【题型】选择题　【知识点】解析几何　【难度】medium
数学中有许多形状优美、寓意美好的曲线，曲线 \( C: x^2 + y^2 = 1 + |x|y \) 就是其中之一（如图）。给出下列三个结论：

① 曲线 \( C \) 恰好经过 6 个整点（即横、纵坐标均为整数的点）；
② 曲线 \( C \) 上存在有点到原点的距离超过 \( \sqrt{2} \)；
③ 曲线 \( C \) 所围成的“心形”区域的面积大于 3。

其中，所有正确结论的序号是（）

A. ① \quad B. ①②③ \quad C. ①② \quad D. ①③
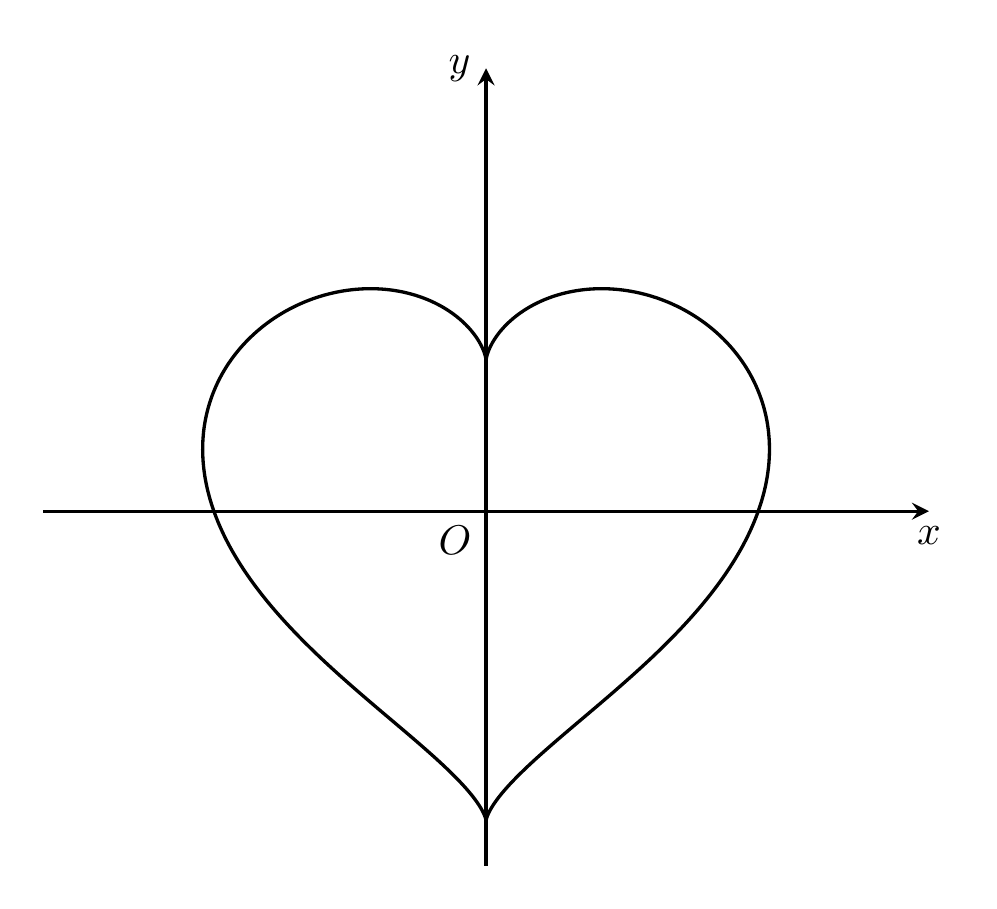
【解答】
\textbf{【答案】} D

\vspace{1em}
\textbf{【知识点】} 由方程研究曲线的性质

\vspace{1em}
\textbf{【分析】} 先根据图像的对称性找出整点，再判断是否还有其他的整点在曲线上；找出曲线上离原点距离最大的点的区域，再由基本不等式得到最大值不超过 \( \sqrt{2} \)；在心形区域内找到一个内接多边形，该多边形的面积等于 3，从而判断出“心形”区域的面积大于 3。

\vspace{1em}
\textbf{【详解】} 对于①，将 \( x \) 换成 \( -x \)，方程不变，所以图形关于 \( y \) 轴对称，

当 \( x = 0 \) 时，\( y = \pm1 \)，即曲线经过 \( (0,1) \)，\( (0,-1) \)，

当 \( x > 0 \) 时，方程变为 \( y^2 - xy + x^2 - 1 = 0 \)，

由 \( \Delta = x^2 - 4(x^2 - 1) = 4 - 3x^2 \geq 0 \) 解得 \( 0 < x \leq \frac{2\sqrt{3}}{3} \)，

所以 \( x \) 只能取整数 1，

当 \( x = 1 \) 时，方程变为 \( y^2 - y = 0 \)，

解得 \( y = 0 \) 或 \( y = 1 \)，即曲线经过 \( (1,0) \)，\( (1,1) \)，

由对称性得曲线还经过 \( (-1,0) \)，\( (-1,1) \)，

故曲线一共经过 6 个整点，\( A(0,1) \)，\( B(0,-1) \)，\( C(1,0) \)，\( D(1,1) \)，\( E(-1,0) \)，\( F(-1,1) \)，故①正确；

对于②，当 \( x > 0 \) 时，由 \( x^2 + y^2 = 1 + xy \) 得 \( x^2 + y^2 - 1 = xy \leq \frac{x^2 + y^2}{2} \)，

当且仅当 \( x = y = 1 \) 时，等号成立，

所以 \( x^2 + y^2 \leq 2 \)，所以 \( \sqrt{x^2 + y^2} \leq \sqrt{2} \)，

即曲线 \( C \) 上 \( y \) 轴右边的点到原点的距离不超过 \( \sqrt{2} \)，

由对称性可得曲线 \( C \) 上任意一点到原点的距离不超过 \( \sqrt{2} \)，故②错误；

对于③，如图：

在 \( x \) 轴上方图形面积大于矩形 \( CDFE \) 面积 \( S_1 = 1 \times 2 = 2 \)，

在 \( x \) 轴下方图形面积大于等腰直角三角形 \( BCE \) 面积 \( S_2 = \frac{1}{2} \times 2 \times 1 = 1 \)，

因此曲线 \( C \) 所围成的“心形”区域的面积大于 \( S_1 + S_2 = 2 + 1 = 3 \)，故③正确。

故选：D。

\vspace{1em}
\textbf{【点睛】} 关键点点睛：本题关键是找准图形的信息，比如对称性，整点，内接多边形是解决本题的关键。

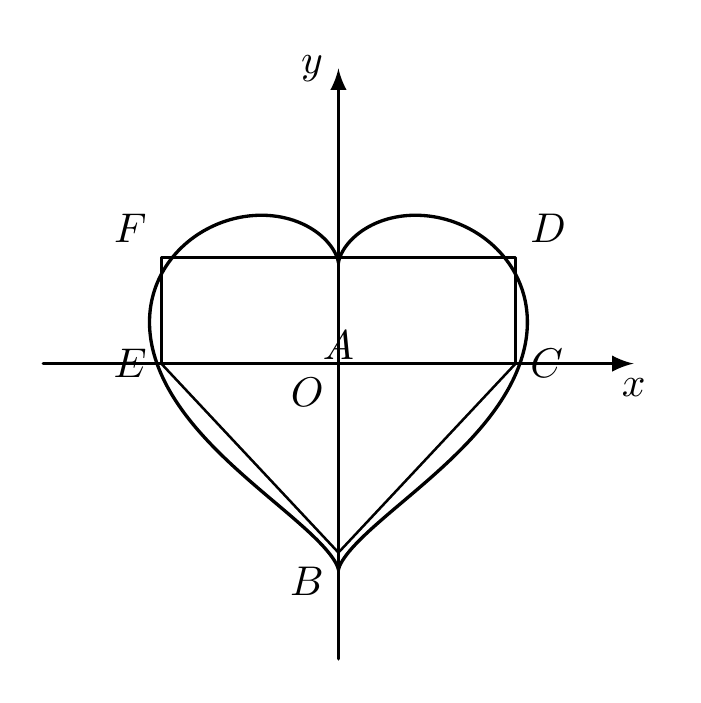